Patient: sex F, age 52
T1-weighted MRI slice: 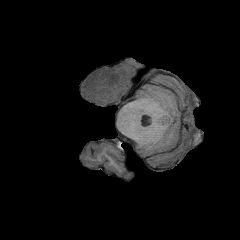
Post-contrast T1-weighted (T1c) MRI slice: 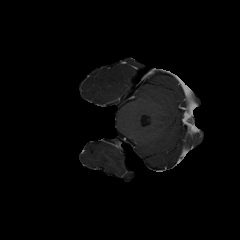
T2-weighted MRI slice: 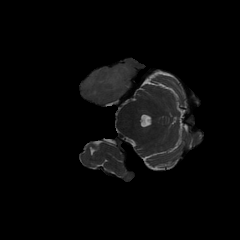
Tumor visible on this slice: yes
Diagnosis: Glioblastoma, IDH-wildtype
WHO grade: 4